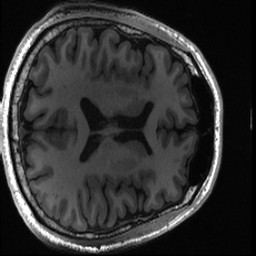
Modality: T1w
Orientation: axial
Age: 33
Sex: male